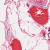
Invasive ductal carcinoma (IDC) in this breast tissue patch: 0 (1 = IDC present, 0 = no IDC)